Field crop: maize
Growth stage: 1
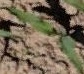
Species: maize